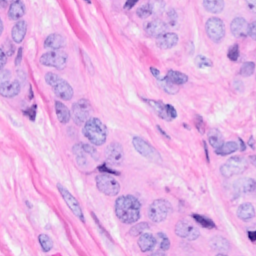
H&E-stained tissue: Breast